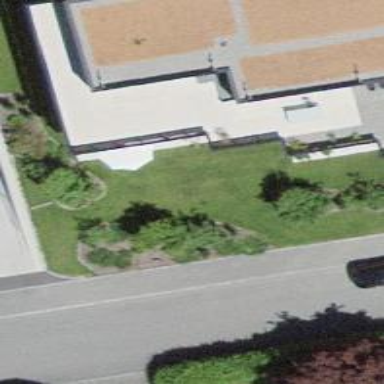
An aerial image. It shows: Shrub in its natural environment.